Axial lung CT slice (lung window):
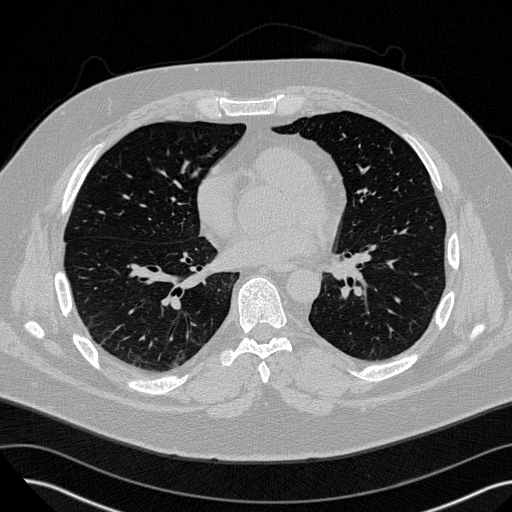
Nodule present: no